Interaction volume radius: 5 \u00c5
Interaction volume height: 25 \u00c5
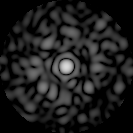
Disorder parameter: 0.8627